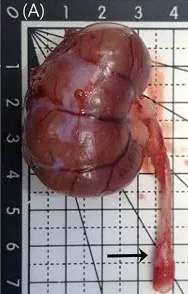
Anatomy of right kidney and right ureter and histopathology of right ureter stained with hematoxylin and eosin (H&E) staining. (A) The enlarged right kidney and focally thickened ureter (arrow) were observed.
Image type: medical_photograph (other_medical_photograph)